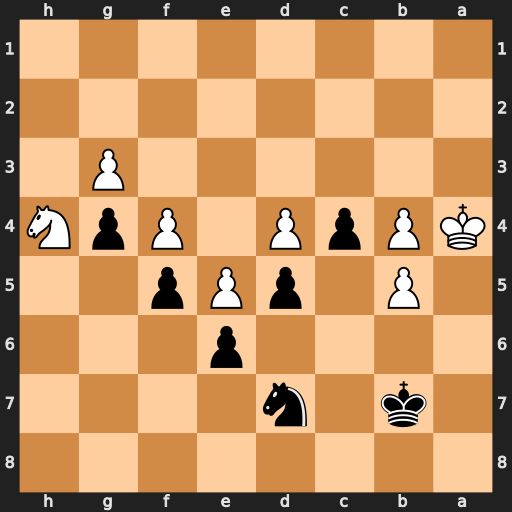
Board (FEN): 8/1k1n4/4p3/1P1pPp2/KPpP1PpN/6P1/8/8
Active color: b
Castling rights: -
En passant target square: -
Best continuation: Nb6+